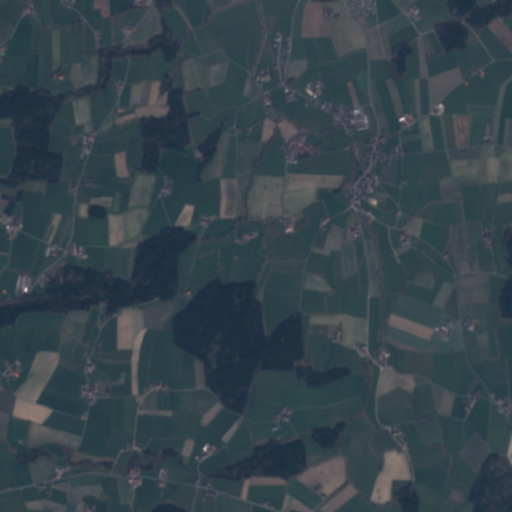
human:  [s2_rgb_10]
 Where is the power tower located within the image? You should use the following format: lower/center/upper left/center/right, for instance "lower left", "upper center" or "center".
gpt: The power tower is located in the lower left of the image.
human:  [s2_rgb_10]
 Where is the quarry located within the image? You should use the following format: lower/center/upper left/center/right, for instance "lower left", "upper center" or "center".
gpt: The quarry is located in the lower right of the image.
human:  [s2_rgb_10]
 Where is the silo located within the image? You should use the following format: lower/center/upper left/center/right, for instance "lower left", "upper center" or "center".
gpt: The silo is located in the upper right of the image.
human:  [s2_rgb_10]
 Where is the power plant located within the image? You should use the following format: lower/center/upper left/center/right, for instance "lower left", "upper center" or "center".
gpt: There is no power plant in the image.